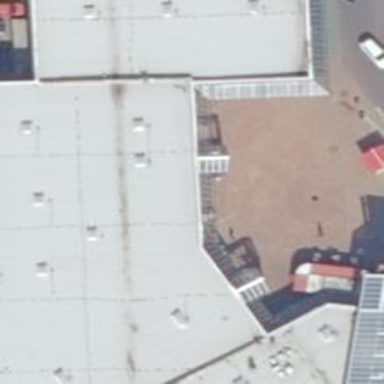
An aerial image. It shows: Shop selling clothes.